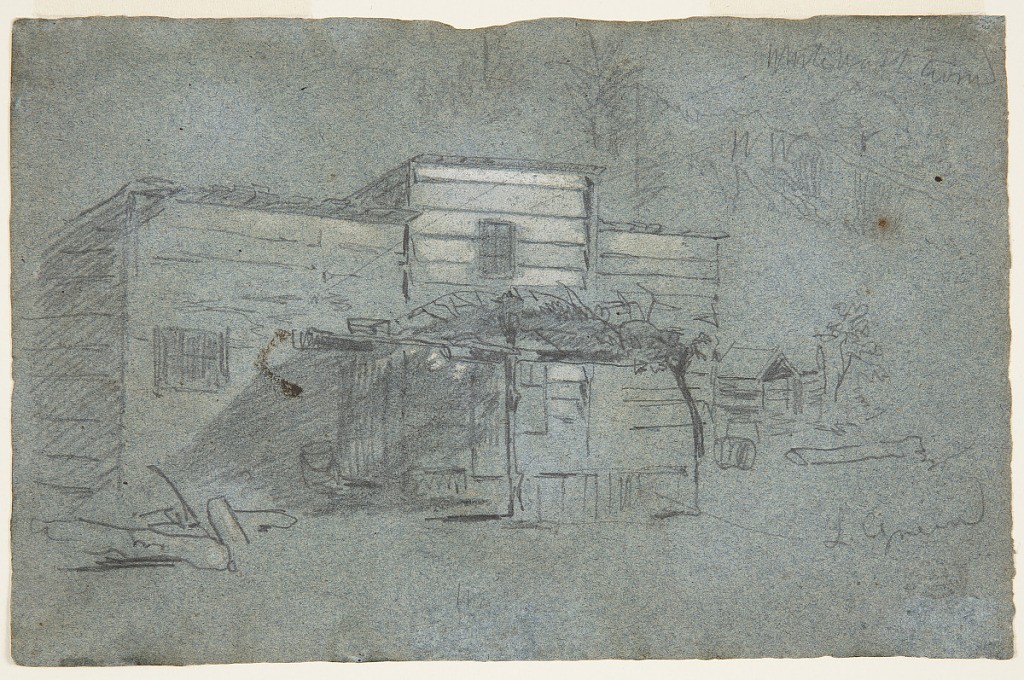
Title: Clapboard Shack
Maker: Winslow Homer, American, 1836–1910
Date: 1863–64
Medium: Graphite, brush and white gouache on blue paper
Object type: Drawing
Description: Horizontal view of a clapboard shack with an arbor over the doorway and a smaller shack visible behind, to the right.